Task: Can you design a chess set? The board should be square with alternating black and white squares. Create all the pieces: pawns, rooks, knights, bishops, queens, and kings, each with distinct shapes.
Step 4638:
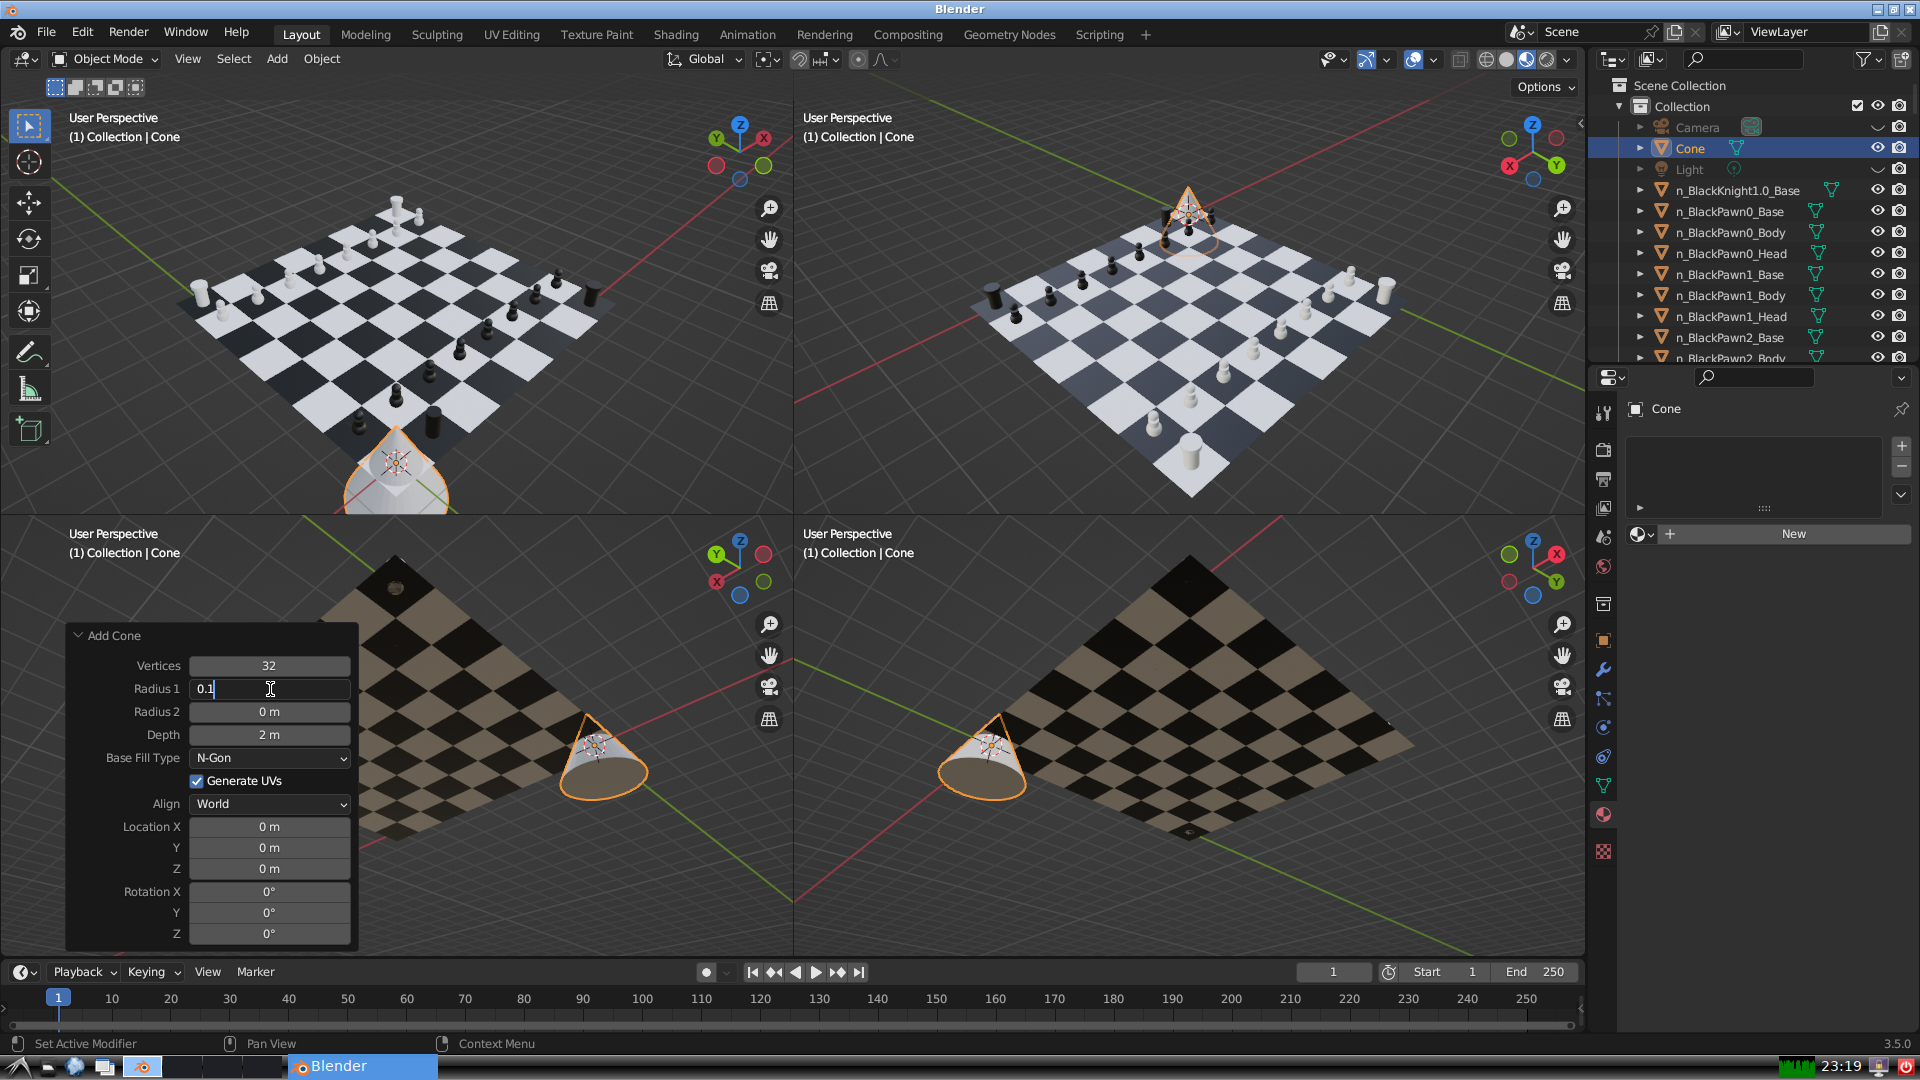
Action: {"key_press": ['Return']}